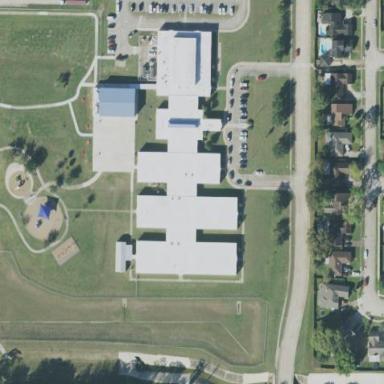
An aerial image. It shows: School building.